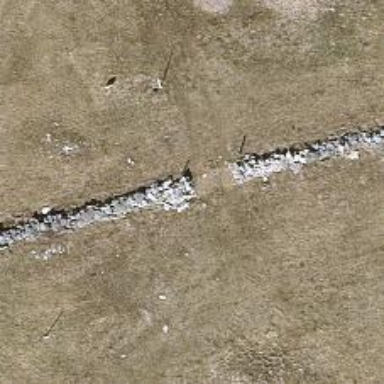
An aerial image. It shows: Wall barrier.